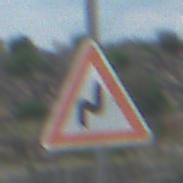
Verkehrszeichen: DoppelkurveRechts
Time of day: MorningAfternoon
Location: Outdoor (Nature)
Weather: PartlyCloudy
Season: NotSpecified
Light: Natural